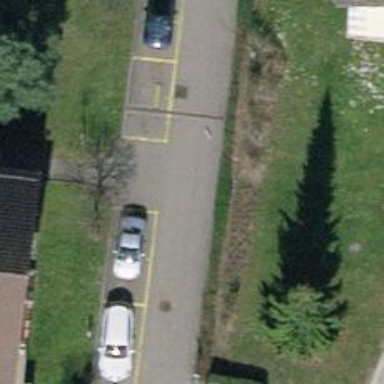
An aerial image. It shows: Road serving as parking aisle.